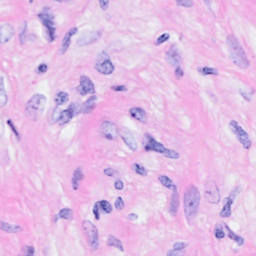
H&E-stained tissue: Breast